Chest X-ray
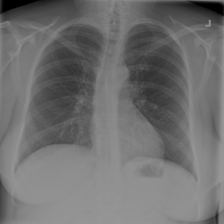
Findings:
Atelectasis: negative
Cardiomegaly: negative
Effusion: negative
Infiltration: negative
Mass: negative
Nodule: negative
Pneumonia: negative
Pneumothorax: negative
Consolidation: negative
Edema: negative
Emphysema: negative
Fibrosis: negative
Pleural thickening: negative
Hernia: negative